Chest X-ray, AP view. Patient: 35 years old, sex M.
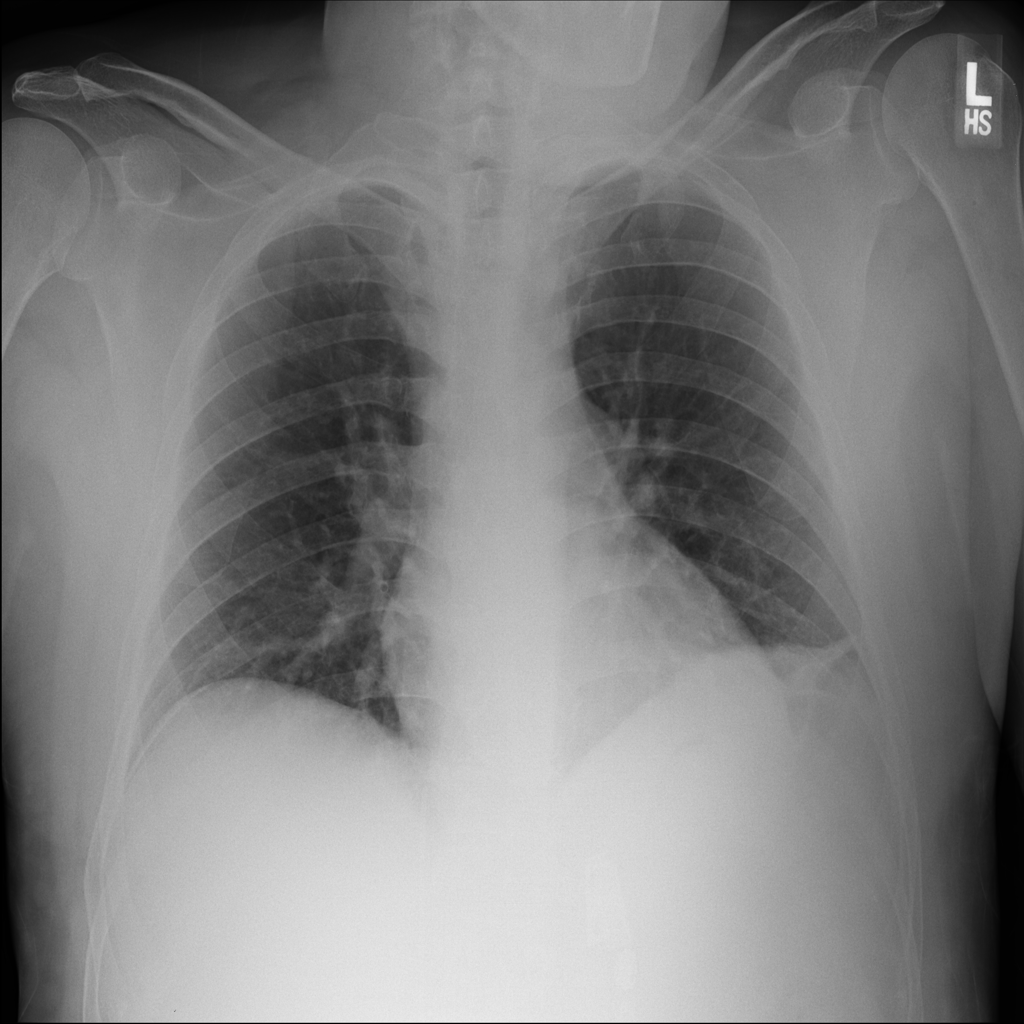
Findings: Atelectasis